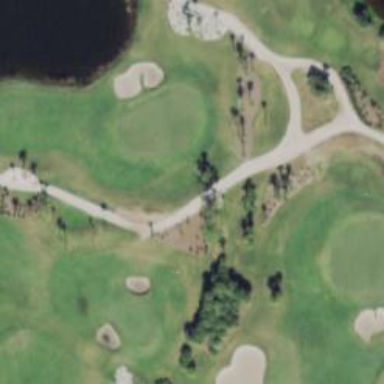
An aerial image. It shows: Path used for both walking and golf.